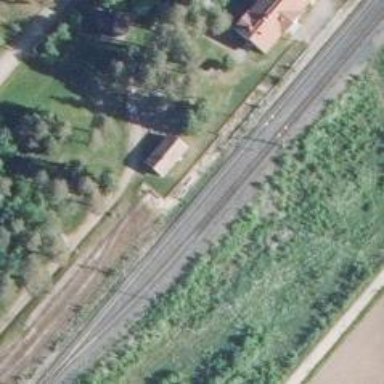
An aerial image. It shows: Railway track with continuous electrified contact line.